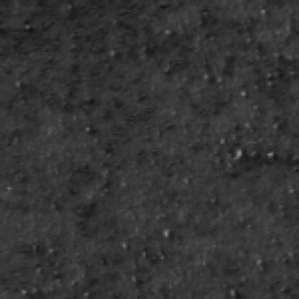
Label: frost